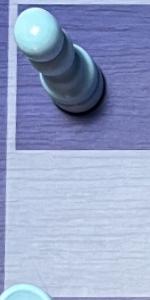
Label: Empty